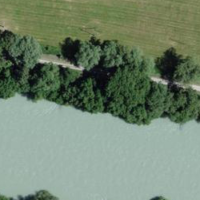
EUNIS habitat code: 23
Species observed at this site:
Salix alba